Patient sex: F
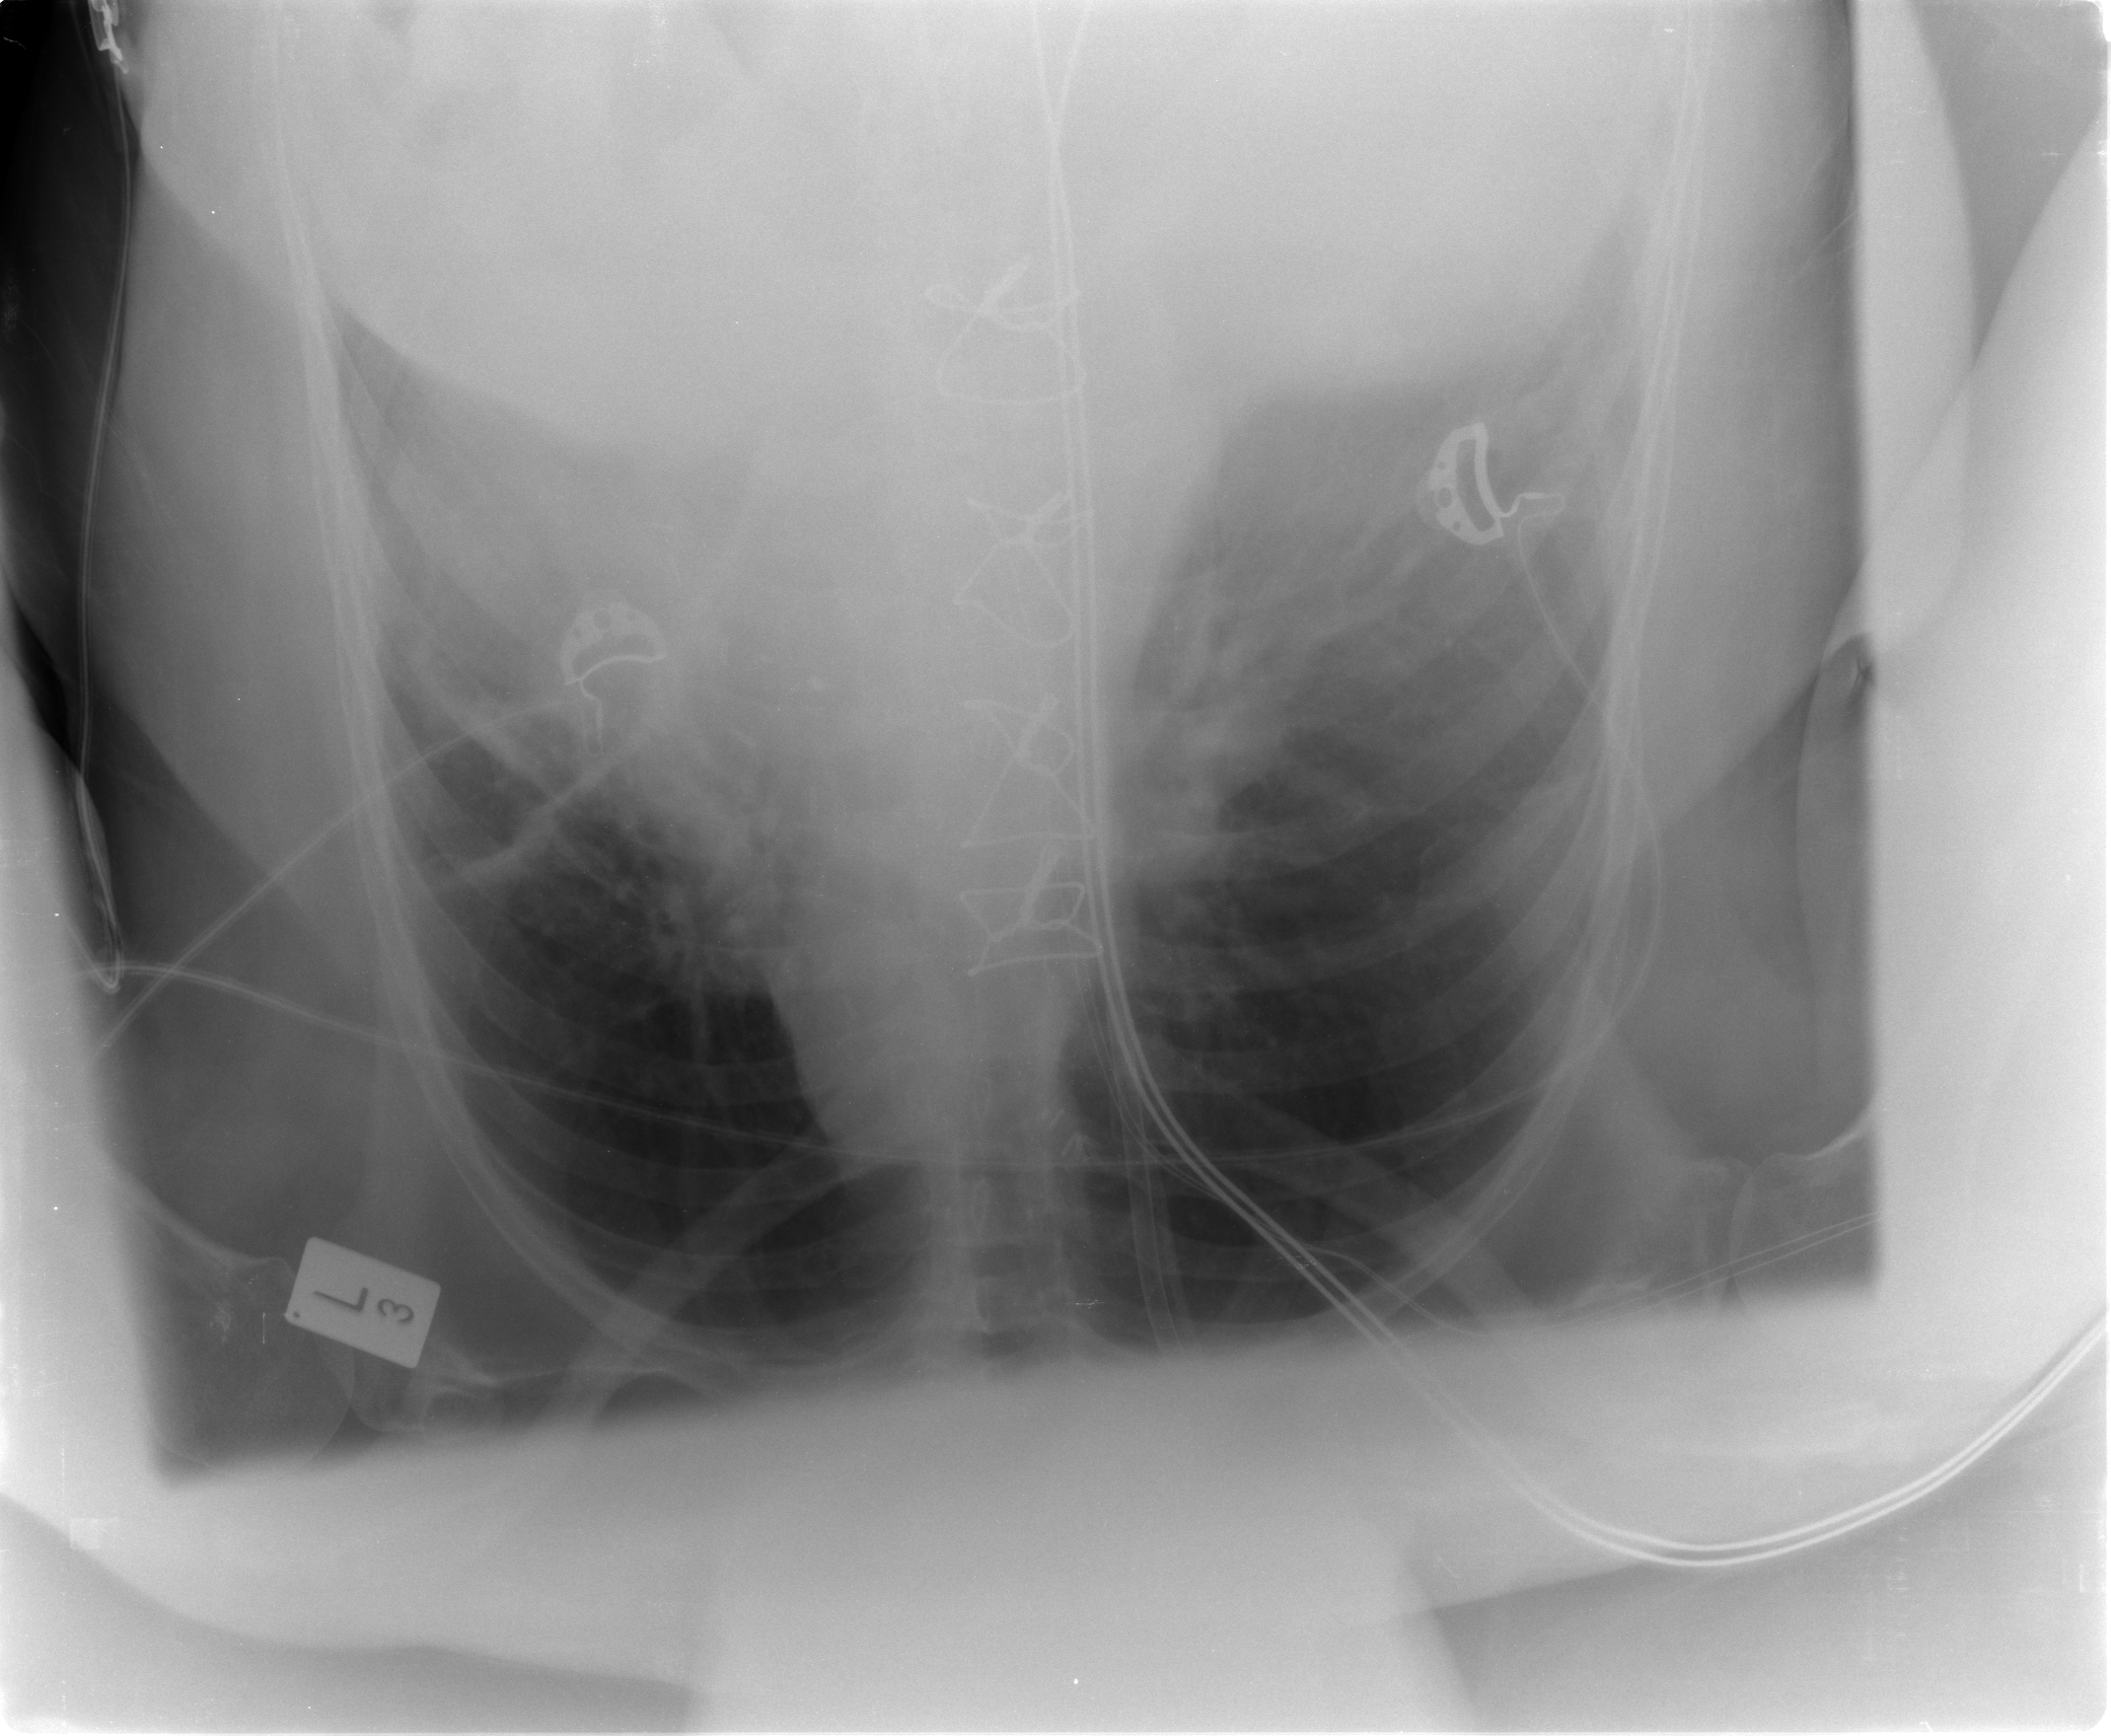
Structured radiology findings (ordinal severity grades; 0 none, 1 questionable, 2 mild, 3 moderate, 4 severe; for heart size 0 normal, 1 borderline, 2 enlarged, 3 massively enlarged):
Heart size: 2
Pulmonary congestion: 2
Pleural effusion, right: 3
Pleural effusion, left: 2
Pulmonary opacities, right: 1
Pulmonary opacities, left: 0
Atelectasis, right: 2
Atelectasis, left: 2